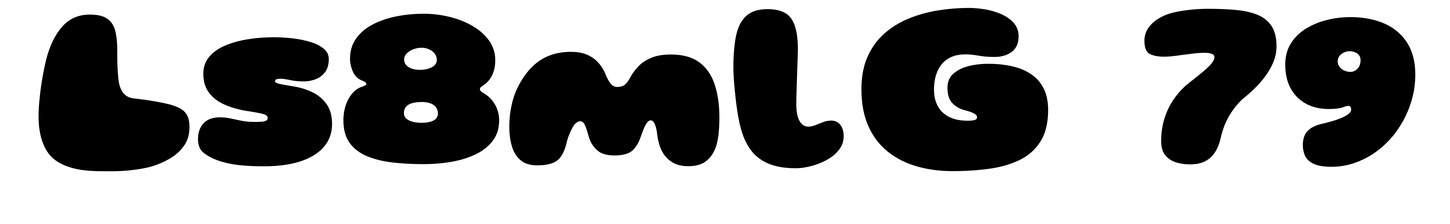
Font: Gluten_Black